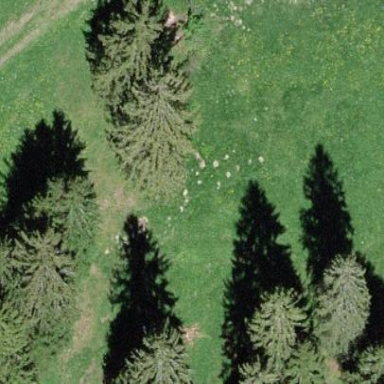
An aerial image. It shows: Serene woodland landscape.